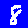
Digit: 8